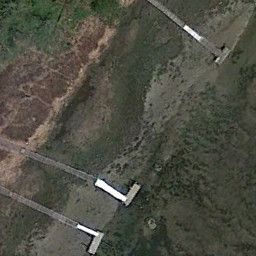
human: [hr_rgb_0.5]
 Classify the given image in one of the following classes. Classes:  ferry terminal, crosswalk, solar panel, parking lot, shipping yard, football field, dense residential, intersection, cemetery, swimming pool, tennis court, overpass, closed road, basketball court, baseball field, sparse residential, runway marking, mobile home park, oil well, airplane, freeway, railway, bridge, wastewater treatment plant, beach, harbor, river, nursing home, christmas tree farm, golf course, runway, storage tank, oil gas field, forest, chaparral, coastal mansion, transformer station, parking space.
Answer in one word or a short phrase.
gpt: ferry terminal